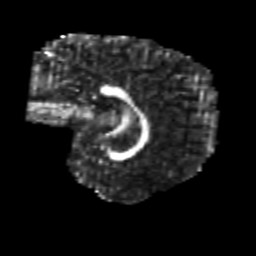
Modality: FA
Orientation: sagittal
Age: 20
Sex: female
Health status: healthy
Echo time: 0.074 s